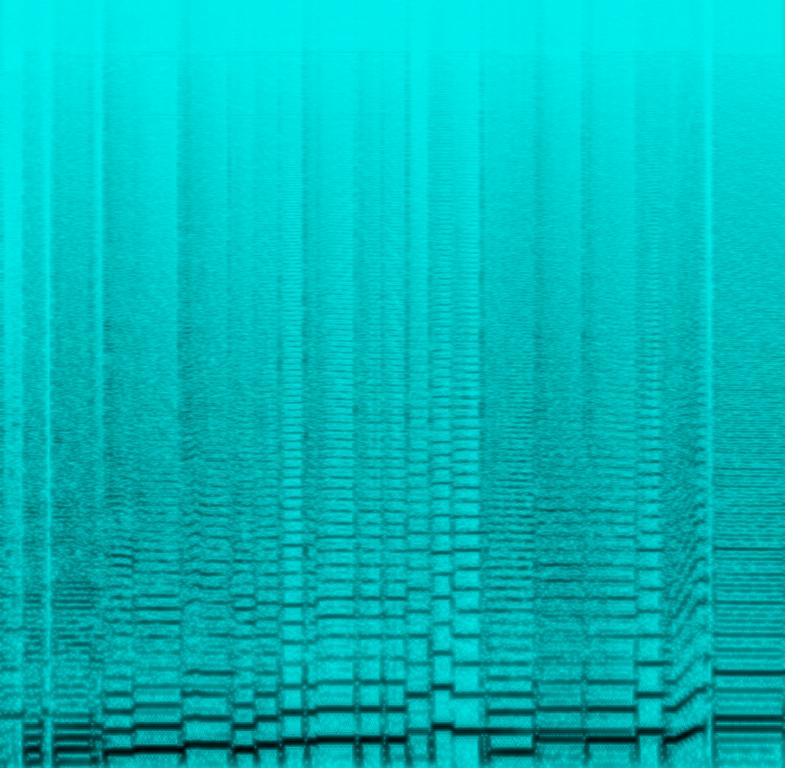
Someone is playing a bass melody through a distortion effect. This song may be playing bass at home.